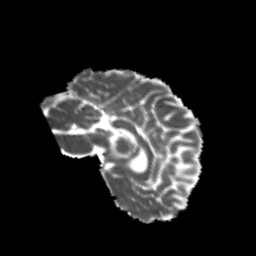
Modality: MD
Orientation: sagittal
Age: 20
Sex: female
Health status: healthy
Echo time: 0.074 s